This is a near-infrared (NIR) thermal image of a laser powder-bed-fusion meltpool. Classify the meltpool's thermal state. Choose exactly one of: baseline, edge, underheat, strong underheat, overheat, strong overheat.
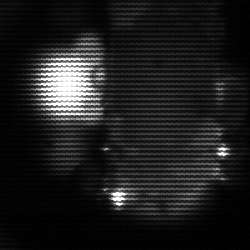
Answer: strong underheat